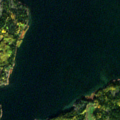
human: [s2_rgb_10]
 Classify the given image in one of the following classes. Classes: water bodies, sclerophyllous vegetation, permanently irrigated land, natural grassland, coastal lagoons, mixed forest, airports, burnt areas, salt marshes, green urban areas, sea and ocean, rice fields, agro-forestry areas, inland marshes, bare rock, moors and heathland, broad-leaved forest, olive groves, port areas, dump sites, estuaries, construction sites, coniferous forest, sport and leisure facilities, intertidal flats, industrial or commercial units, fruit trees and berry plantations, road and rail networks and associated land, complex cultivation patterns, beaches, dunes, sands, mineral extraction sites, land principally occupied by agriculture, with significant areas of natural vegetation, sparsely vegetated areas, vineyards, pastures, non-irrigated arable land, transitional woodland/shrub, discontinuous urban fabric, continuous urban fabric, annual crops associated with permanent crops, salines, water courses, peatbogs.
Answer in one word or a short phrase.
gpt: coniferous forest, mixed forest, sea and ocean